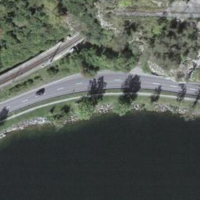
EUNIS habitat code: 14
Species observed at this site:
Podiceps cristatus